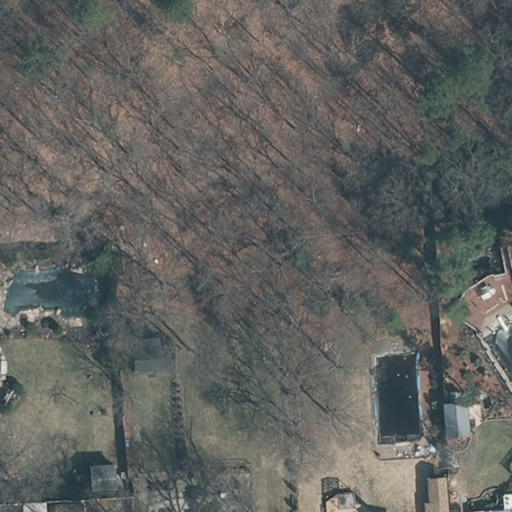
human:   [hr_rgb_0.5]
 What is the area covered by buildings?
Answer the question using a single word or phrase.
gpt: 685m2

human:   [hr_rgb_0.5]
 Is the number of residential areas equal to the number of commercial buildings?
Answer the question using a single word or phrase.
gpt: no

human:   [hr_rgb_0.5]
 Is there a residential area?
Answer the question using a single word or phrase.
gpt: yes

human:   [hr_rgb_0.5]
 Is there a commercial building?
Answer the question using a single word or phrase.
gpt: no

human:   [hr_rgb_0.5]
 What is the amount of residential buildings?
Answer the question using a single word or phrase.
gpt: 2

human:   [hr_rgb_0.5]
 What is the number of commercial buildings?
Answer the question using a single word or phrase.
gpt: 0

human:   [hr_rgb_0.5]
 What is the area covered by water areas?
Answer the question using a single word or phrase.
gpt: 0m2

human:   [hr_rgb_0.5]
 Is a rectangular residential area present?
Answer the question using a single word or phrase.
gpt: yes

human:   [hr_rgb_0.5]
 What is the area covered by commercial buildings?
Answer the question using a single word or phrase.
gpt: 0m2

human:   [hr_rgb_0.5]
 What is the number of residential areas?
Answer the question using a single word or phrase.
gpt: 1

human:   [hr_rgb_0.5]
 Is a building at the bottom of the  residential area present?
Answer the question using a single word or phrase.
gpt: yes

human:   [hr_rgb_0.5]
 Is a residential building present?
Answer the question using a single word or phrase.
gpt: yes

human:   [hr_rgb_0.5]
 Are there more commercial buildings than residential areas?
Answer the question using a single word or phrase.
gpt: no

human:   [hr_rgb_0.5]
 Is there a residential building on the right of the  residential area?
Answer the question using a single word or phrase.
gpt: yes

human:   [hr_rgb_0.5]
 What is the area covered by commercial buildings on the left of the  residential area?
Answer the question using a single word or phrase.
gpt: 0m2

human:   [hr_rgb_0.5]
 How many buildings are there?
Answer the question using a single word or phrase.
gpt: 5

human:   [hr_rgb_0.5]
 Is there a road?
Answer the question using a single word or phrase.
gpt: no

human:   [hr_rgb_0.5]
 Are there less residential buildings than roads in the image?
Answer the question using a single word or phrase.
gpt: no

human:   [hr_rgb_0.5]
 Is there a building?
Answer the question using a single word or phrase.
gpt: yes

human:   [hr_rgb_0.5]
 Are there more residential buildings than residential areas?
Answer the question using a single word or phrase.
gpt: yes

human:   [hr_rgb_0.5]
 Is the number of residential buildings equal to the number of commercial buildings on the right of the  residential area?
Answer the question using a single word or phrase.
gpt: no

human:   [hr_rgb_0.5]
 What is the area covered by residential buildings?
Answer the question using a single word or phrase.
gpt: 569m2

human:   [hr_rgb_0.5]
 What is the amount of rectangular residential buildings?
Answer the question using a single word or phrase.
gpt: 0

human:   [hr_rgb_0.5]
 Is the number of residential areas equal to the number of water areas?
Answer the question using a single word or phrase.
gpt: no

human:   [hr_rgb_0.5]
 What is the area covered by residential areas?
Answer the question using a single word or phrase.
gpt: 10639m2

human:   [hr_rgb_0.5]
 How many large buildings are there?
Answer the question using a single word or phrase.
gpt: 0

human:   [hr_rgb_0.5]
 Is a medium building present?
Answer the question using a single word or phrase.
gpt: yes

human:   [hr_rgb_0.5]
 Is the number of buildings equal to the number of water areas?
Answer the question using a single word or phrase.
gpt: no

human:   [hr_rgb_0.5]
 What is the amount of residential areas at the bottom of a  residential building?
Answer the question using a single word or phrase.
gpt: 0

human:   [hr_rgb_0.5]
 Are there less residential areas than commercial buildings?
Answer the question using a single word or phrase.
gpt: no

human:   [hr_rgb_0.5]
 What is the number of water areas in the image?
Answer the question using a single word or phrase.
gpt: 0

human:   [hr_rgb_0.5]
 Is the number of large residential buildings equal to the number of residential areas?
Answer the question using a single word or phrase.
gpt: no

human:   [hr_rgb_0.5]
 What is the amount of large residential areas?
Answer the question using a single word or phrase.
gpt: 1

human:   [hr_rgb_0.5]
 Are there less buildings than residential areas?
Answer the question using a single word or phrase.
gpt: no

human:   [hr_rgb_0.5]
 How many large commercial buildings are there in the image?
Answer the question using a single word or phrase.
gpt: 0

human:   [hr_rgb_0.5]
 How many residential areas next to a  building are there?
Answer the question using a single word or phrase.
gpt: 1

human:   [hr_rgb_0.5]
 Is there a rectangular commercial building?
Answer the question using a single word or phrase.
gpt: no

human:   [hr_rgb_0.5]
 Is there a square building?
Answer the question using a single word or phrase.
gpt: no

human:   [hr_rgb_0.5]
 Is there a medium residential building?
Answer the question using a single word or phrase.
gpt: yes

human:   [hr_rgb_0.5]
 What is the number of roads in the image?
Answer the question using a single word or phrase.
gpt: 0

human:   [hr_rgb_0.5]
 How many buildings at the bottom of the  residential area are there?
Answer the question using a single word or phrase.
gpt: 5

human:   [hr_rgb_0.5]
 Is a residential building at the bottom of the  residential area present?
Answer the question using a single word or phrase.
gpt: yes

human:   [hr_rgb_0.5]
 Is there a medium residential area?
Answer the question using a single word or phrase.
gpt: no

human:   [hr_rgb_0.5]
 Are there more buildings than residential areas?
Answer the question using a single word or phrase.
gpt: yes

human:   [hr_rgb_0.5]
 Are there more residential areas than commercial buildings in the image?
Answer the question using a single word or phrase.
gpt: yes

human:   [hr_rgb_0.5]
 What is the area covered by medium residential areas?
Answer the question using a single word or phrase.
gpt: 0m2

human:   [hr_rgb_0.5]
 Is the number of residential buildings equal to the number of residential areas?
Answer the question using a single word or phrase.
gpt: no

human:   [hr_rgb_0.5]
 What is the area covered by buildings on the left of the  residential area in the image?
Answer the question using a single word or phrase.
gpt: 0m2

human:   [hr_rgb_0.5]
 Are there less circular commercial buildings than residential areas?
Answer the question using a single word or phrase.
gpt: yes

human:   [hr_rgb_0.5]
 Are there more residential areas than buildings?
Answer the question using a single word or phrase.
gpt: no

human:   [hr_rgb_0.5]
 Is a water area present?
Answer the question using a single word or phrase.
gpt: no

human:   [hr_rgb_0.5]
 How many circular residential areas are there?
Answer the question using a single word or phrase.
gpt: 0

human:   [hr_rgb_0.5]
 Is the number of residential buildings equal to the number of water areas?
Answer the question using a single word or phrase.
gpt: no

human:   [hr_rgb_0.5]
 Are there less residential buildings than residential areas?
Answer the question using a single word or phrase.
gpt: no

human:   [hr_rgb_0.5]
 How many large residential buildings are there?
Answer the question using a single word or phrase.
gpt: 0

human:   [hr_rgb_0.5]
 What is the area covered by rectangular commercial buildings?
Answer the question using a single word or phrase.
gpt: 0m2

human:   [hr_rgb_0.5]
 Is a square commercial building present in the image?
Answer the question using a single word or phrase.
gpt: no

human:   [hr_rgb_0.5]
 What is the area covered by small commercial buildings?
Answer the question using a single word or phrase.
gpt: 0m2

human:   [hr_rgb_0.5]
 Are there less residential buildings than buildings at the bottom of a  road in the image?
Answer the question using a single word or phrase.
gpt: no

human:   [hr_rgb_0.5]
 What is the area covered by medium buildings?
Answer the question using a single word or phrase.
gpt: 569m2

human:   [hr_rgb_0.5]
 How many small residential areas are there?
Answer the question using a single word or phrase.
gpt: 0

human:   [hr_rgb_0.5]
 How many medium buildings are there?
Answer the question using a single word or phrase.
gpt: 2

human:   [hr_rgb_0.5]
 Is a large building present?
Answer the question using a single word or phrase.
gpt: no

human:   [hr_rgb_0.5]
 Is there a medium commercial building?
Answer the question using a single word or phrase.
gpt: no